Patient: sex F, age 49
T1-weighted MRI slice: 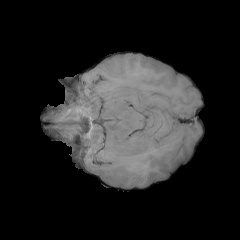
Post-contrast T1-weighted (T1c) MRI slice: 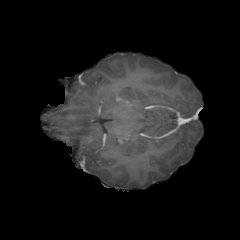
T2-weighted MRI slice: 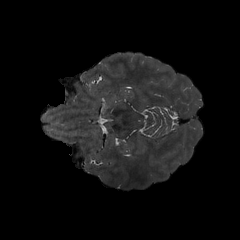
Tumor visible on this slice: no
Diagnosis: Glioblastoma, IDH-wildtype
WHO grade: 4